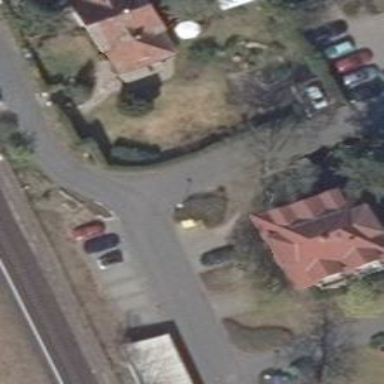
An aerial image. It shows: Traffic calming feature called choker.